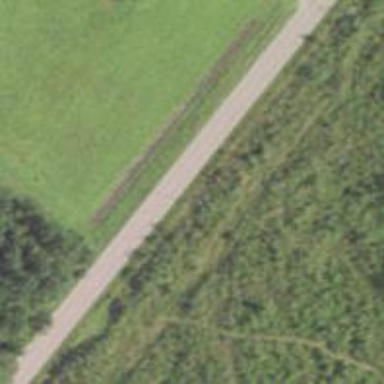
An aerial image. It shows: Asphalt road classified as primary highway.